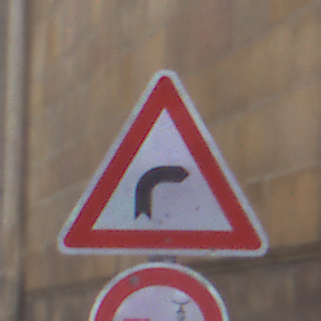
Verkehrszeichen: KurveRechts
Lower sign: VerbotUeberholenEinspurigeFahrzeuge
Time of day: Midday
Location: Outdoor (Urban)
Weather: Overcast
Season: NotSpecified
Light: Natural